Question: I have the query which returning me the number of categories in one cloumn and other column are dynamic column they are giving me the the months between start date & end date and this column are returning me the amount of the categories sold on that month.
I want to add the at the end of the row in the query
Here's My Query

'''
DECLARE @cols AS NVARCHAR(MAX),
@query AS NVARCHAR(MAX),
@subtotal AS FLOAT,
@startdate as datetime,
@enddate as datetime
DECLARE @ColumnsRollup AS VARCHAR (MAX)
set @startdate = '1-Mar-2014'
set @enddate = '1-Aug-2014'
;with cte (StartDate, EndDate) as
(
select min(@startdate) StartDate, max(@enddate) EndDate
union all
select dateadd(mm, 1, StartDate), EndDate
from cte
where StartDate < EndDate
)
select StartDate
into #tempDates
from cte
select @cols = STUFF((SELECT distinct ',' + QUOTENAME(convert(CHAR(10), StartDate, 120))
from #tempDates
FOR XML PATH(''), TYPE
).value('.', 'NVARCHAR(MAX)')
,1,1,'') + ',[Total]'
SET @query = 'select ledger_name,
' + @cols + '
from
(
SELECT
CASE WHEN (GROUPING(ledger_name) = 1) THEN ''Grand Total''
ELSE ledger_name END AS ledger_name,
ISNULL(SUM(amount),0) Amount,
CASE WHEN (GROUPING(StartDate) = 1) THEN ''Total''
ELSE convert(CHAR(10), StartDate, 120) END StartDate
FROM #tempDates d
left join Rs_Ledger_Master AS LM on d.StartDate between '''+convert(varchar(10), @startdate, 120)+''' and '''+convert(varchar(10), @enddate, 120)+'''
LEFT OUTER JOIN RS_Payment_Master AS PM ON PM.ledger_code = LM.ledger_code and month(paid_date) = month(StartDate) and year(paid_date) = year(StartDate)
group by
ledger_name,StartDate WITH ROLLUP
) d
pivot
(
SUM(Amount)
for StartDate in (' + @cols + ')
) p
ORDER BY CASE WHEN ledger_name = ''Grand Total'' THEN 1 END'
execute sp_executesql @query;
drop table #tempDates
'''
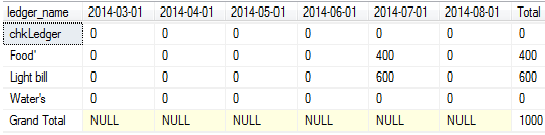
Answer: I think what you can do is, try to use the ROLLUP option in your inner query, which actually returns addtional row for the SUM(Amount), which you can call as Total and add this column to your column list.
Here is the change what I think you need to do
Add total column at the end of your column list
'''
SET @cols= @cols + ',[Total]'
'''
Add the rollup option to your inner query. Note that, the case statement is required to change the text as total for the row.
'''
DECLARE @cols AS NVARCHAR(MAX),
@query AS NVARCHAR(MAX),
@subtotal AS FLOAT,
@startdate as datetime,
@enddate as datetime
DECLARE @ColumnsRollup AS VARCHAR (MAX)
set @startdate = '1-Mar-2014'
set @enddate = '1-Aug-2014'
;with cte (StartDate, EndDate) as
(
select min(@startdate) StartDate, max(@enddate) EndDate
union all
select dateadd(mm, 1, StartDate), EndDate
from cte
where StartDate < EndDate
)
select StartDate
into #tempDates
from cte
select @cols = STUFF((SELECT distinct ',' + QUOTENAME(convert(CHAR(10), StartDate, 120))
from #tempDates
FOR XML PATH(''), TYPE
).value('.', 'NVARCHAR(MAX)')
,1,1,'') + ',[Total]'
SET @query = 'select ledger_name,
' + @cols + '
from
(
SELECT
ledger_name,
ISNULL(SUM(amount),0) Amount,
CASE WHEN (GROUPING(StartDate) = 1) THEN ''Total''
ELSE convert(CHAR(10), StartDate, 120) END StartDate
FROM #tempDates d
left join Rs_Ledger_Master AS LM on d.StartDate between '''+convert(varchar(10), @startdate, 120)+''' and '''+convert(varchar(10), @enddate, 120)+'''
LEFT OUTER JOIN RS_Payment_Master AS PM ON PM.ledger_code = LM.ledger_code and month(paid_date) = month(StartDate) and year(paid_date) = year(StartDate)
group by
ledger_name,StartDate WITH ROLLUP
) d
pivot
(
SUM(Amount)
for StartDate in (' + @cols + ')
) p
WHERE ledger_name IS NOT NULL
UNION ALL
select ledger_name,
' + @cols + ' FROM
(SELECT ''Grand Total'' AS ledger_name,
ISNULL(SUM(amount),0) Amount,
CASE WHEN (GROUPING(StartDate) = 1) THEN ''Total''
ELSE convert(CHAR(10), StartDate, 120) END StartDate
FROM #tempDates d
left join Rs_Ledger_Master AS LM on d.StartDate between '''+convert(varchar(10), @startdate, 120)+''' and '''+convert(varchar(10), @enddate, 120)+'''
LEFT OUTER JOIN RS_Payment_Master AS PM ON PM.ledger_code = LM.ledger_code and month(paid_date) = month(StartDate) and year(paid_date) = year(StartDate)
group by StartDate WITH ROLLUP
) d
pivot
(
SUM(Amount)
for StartDate in (' + @cols + ')
) p
'
print @query
execute sp_executesql @query;
drop table #tempDates
'''
You need additional union all to get the last summary row
You can refer the following article for using ROLLUP
<URL>